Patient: sex M, age 32
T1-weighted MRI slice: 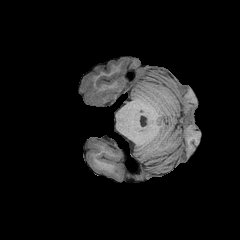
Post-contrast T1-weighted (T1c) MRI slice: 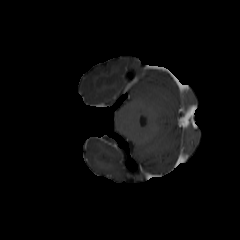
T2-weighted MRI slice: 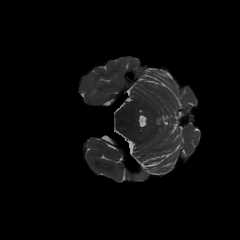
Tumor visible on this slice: yes
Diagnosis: Astrocytoma, IDH-mutant
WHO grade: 2